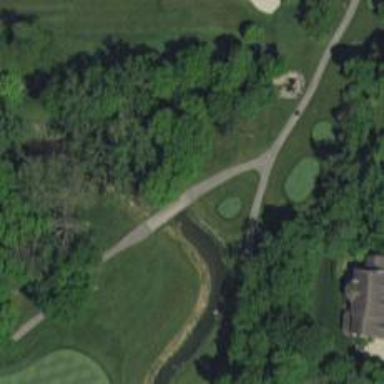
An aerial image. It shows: Path on bridge over golf course.